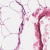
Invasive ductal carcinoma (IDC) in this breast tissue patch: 0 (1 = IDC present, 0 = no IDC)